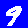
Digit: 9